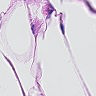
Metastatic tissue present: no